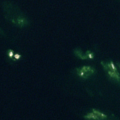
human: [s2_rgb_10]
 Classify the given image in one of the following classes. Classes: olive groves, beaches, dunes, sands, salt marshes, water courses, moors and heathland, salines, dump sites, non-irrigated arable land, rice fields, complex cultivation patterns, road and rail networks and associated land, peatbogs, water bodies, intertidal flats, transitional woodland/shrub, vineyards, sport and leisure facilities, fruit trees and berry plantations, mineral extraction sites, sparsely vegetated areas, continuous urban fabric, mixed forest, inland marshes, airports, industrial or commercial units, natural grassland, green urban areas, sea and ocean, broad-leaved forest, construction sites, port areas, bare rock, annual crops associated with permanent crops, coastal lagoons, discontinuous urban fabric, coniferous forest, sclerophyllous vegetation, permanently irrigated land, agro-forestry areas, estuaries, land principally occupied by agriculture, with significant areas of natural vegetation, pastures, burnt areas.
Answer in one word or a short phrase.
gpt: sea and ocean